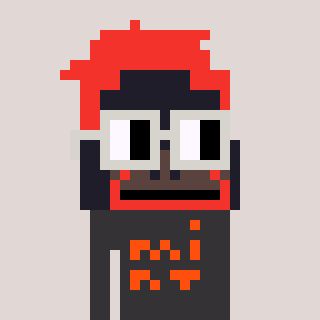
a pixel art character with square light gray glasses, a orangutan-shaped head and a grayscale-colored body on a warm background